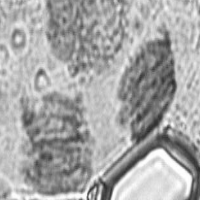
Label: telophase